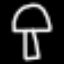
Label: mushroom